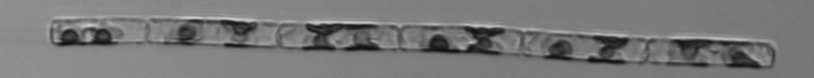
Label: Guinardia_delicatula